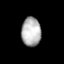
Tissue: lung
Cell type: Fibroblasts
Senescence score: 0.54
Nuclear area (px): 552
Mean DAPI intensity: 179.775